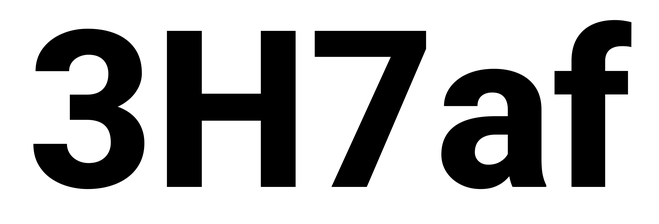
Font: Roboto_ExtraBold